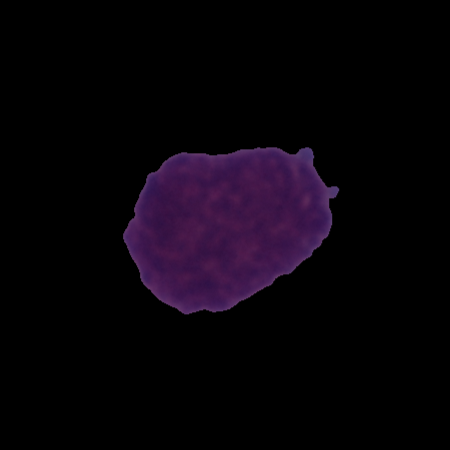
Label: cancer